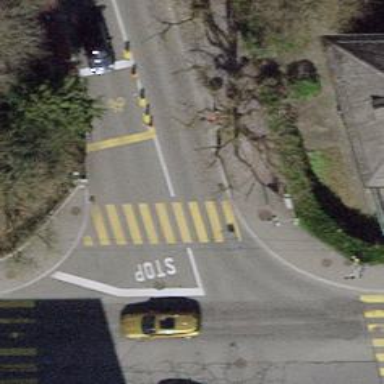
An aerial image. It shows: Crossing with traffic signals.